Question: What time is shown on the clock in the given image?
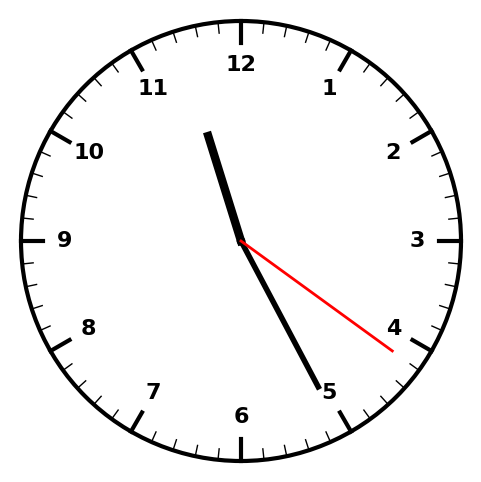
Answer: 11:25:21